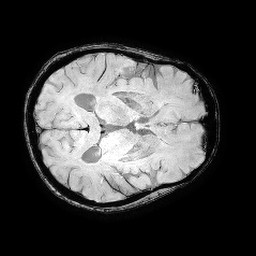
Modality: SWI
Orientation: axial
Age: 46
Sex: female
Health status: ill
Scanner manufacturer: philips
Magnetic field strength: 3 T
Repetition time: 0.031 s